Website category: jobs
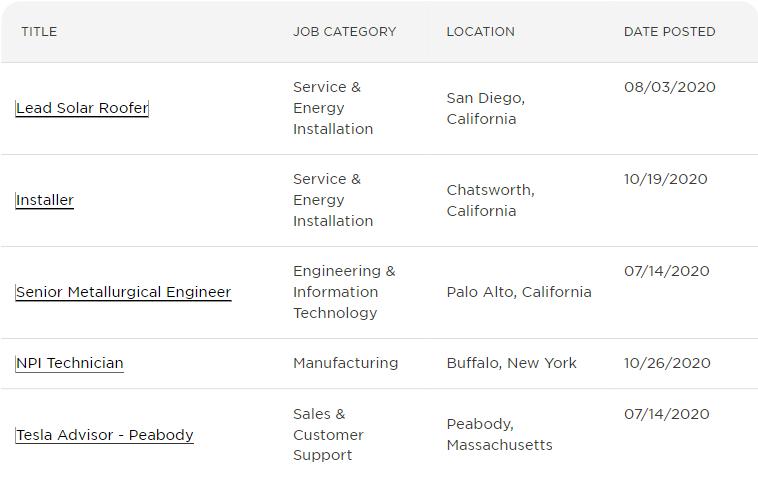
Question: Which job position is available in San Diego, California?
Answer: Lead Solar Roofer

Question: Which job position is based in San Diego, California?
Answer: Lead Solar Roofer

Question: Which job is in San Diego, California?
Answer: Lead Solar Roofer

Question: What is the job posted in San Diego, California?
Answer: Lead Solar Roofer

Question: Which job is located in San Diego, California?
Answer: Lead Solar Roofer

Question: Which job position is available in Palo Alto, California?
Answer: Senior Metallurgical Engineer

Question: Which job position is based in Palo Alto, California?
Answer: Senior Metallurgical Engineer

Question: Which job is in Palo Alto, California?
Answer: Senior Metallurgical Engineer

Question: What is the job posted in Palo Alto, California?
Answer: Senior Metallurgical Engineer

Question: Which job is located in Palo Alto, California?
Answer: Senior Metallurgical Engineer

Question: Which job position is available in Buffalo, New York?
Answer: NPI Technician

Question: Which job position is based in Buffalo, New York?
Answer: NPI Technician

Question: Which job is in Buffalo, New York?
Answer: NPI Technician

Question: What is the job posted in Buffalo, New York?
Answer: NPI Technician

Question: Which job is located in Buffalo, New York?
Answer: NPI Technician

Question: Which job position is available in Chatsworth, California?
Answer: Installer

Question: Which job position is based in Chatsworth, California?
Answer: Installer

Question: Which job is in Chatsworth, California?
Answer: Installer

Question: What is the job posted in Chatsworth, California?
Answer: Installer

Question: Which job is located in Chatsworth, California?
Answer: Installer

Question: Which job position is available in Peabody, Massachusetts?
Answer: Tesla Advisor - Peabody

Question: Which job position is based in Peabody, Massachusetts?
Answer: Tesla Advisor - Peabody

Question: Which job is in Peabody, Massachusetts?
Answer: Tesla Advisor - Peabody

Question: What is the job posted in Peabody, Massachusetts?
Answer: Tesla Advisor - Peabody

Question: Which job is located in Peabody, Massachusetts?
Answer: Tesla Advisor - Peabody